Question: I is the starting node and E is the goal node. What will be the path that would be return by BFS?
I know this is easy the path that I found is I-H-E but my teacher is saying that the correct path is I-F-H-C-E. So I really don't know how did she found that path. Any idea?

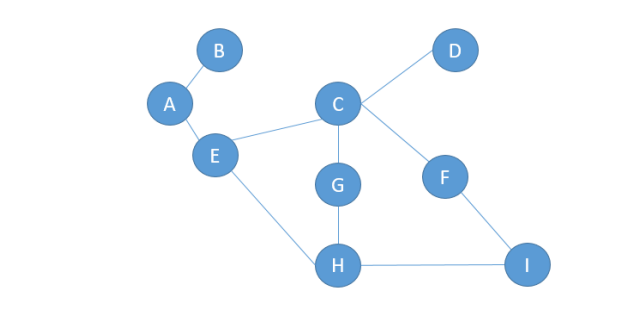
Answer: The correct path would be E-H-I.
Initially visited node: I
After the first iteration visited nodes [ I, F, H ]
Second Iteration visited nodes [ I, F, H, E, G, C ]
Also, the path leading to E, in this case, is though H. So I -> H -> E.